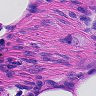
Metastatic tissue present: yes